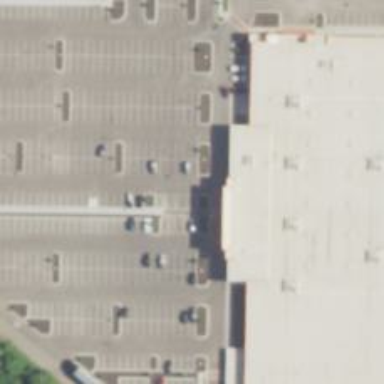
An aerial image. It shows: Parking space.